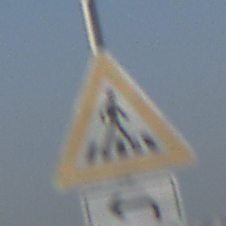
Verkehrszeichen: FussgaengerueberwegLinks
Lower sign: RichtungsangabeDurchPfeile2
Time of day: SunriseSunset
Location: Outdoor (Urban)
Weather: Clear
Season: NotSpecified
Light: Natural